一年级 · 算术

个碗。
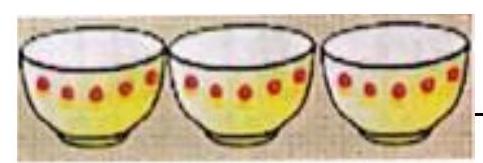
答案: 3